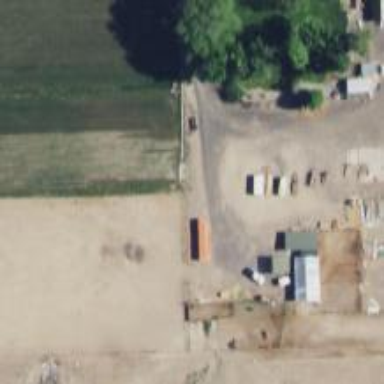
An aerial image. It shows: Farmyard area.